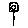
Label: flower